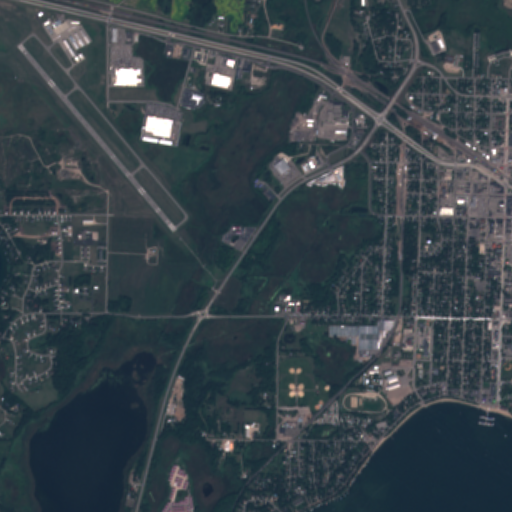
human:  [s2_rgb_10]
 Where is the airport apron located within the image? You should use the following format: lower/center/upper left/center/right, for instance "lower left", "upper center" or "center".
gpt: The airport apron is located in the upper left of the image.
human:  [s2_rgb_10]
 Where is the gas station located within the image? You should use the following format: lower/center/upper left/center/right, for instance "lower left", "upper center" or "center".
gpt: The gas station is located in the upper right of the image.
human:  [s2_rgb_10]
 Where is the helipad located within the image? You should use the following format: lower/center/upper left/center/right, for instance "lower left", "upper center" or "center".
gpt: The helipad is located in the center right of the image.
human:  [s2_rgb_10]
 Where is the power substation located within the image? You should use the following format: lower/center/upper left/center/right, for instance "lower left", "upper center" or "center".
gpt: The power substation is located in the upper right of the image.
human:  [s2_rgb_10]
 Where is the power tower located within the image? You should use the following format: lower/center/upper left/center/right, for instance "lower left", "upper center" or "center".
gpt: The power tower is located in the upper right of the image.
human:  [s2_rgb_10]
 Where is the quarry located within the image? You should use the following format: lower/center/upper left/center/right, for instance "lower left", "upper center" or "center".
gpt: The quarry is located in the upper left of the image.
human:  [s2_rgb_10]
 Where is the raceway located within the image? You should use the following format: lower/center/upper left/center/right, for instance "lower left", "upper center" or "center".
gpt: The raceway is located in the lower right of the image.
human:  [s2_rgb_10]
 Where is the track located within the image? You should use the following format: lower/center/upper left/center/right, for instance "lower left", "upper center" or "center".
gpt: The track is located in the lower right of the image.
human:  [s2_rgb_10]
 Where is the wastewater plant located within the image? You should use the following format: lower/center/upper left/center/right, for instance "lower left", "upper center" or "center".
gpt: The wastewater plant is located in the center left of the image.
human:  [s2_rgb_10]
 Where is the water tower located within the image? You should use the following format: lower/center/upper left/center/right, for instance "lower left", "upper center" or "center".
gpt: The water tower is located in the center right of the image.
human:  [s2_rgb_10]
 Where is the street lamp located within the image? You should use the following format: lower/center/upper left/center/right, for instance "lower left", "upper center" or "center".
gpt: The street lamp is located in the upper of the image.
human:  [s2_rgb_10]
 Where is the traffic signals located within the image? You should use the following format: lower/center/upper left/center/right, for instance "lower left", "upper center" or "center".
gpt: The traffic signals is located in the upper right of the image.
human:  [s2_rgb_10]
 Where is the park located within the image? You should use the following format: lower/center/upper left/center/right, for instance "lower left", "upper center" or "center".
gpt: There is no park in the image.